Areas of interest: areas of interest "Commercial service"
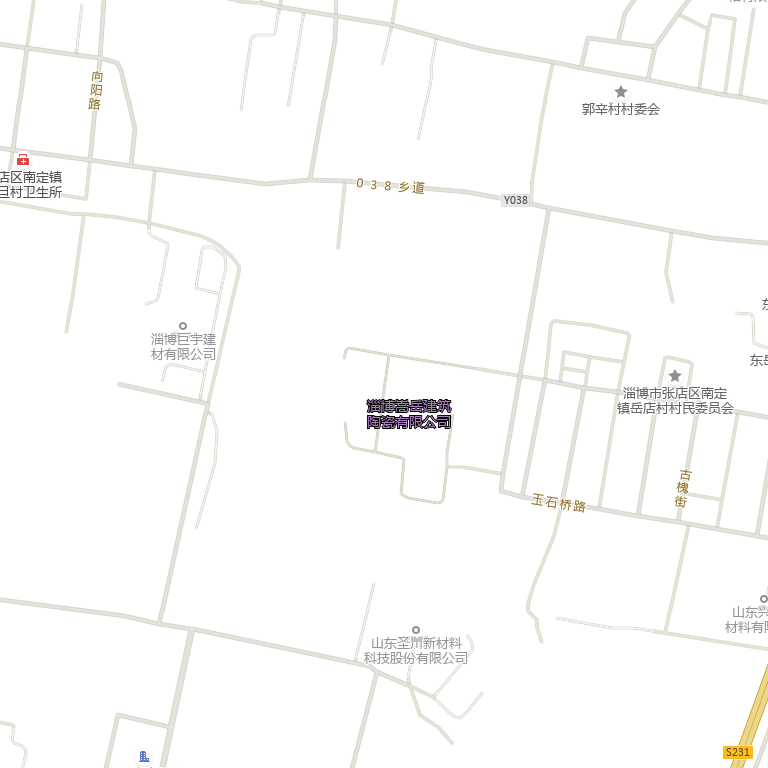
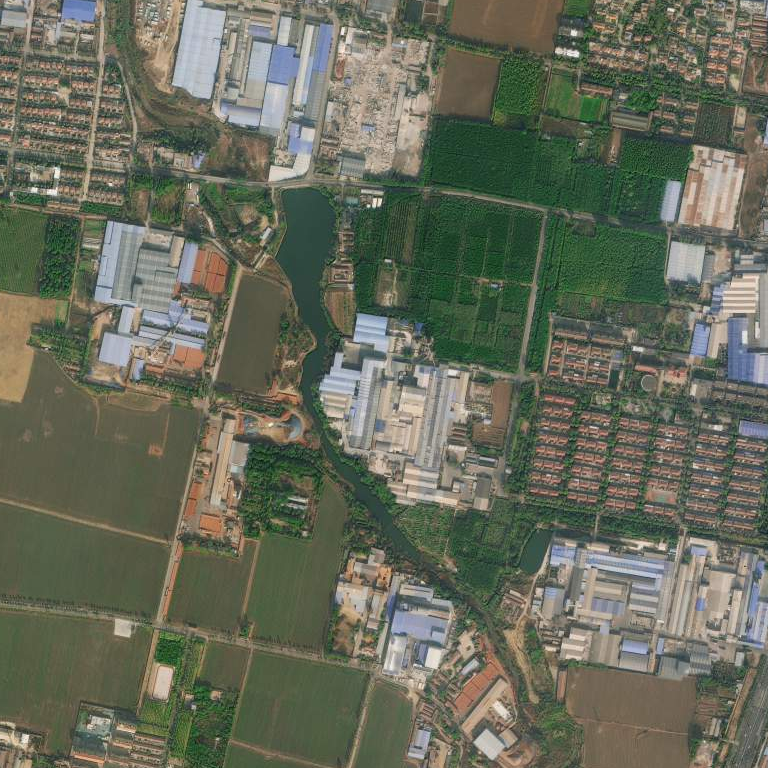